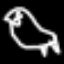
Label: frog